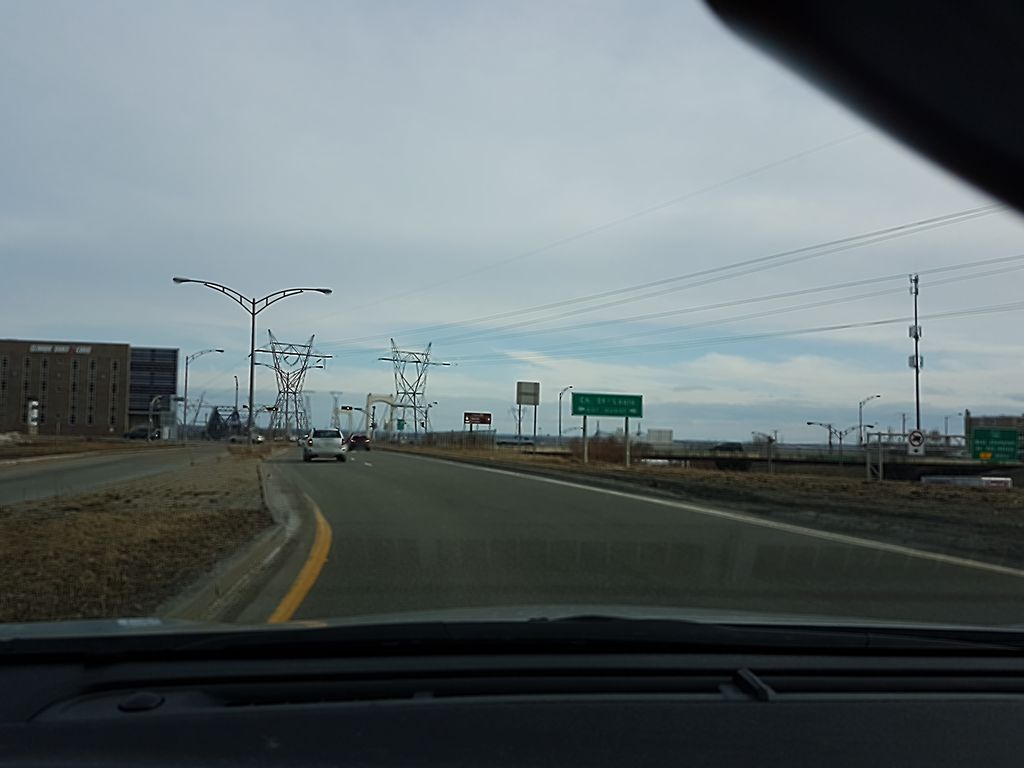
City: quebec_city